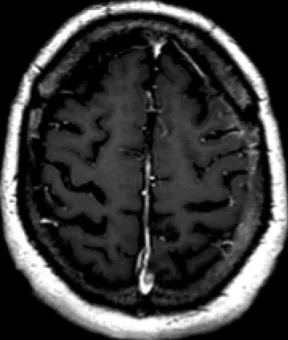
Brain magnetic resonance imaging (MRI):Rheumatoid meningitis. (A) Axial T1-weighted sequence post-gadolinium shows faint contrast enhancement of the leptomeninges and underlying gyri over the left convexity.
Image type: radiology (mri)